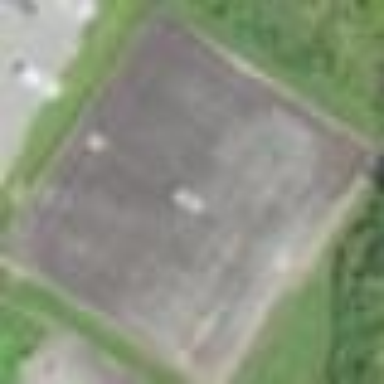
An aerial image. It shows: Paved tennis court in leisure land pitch.